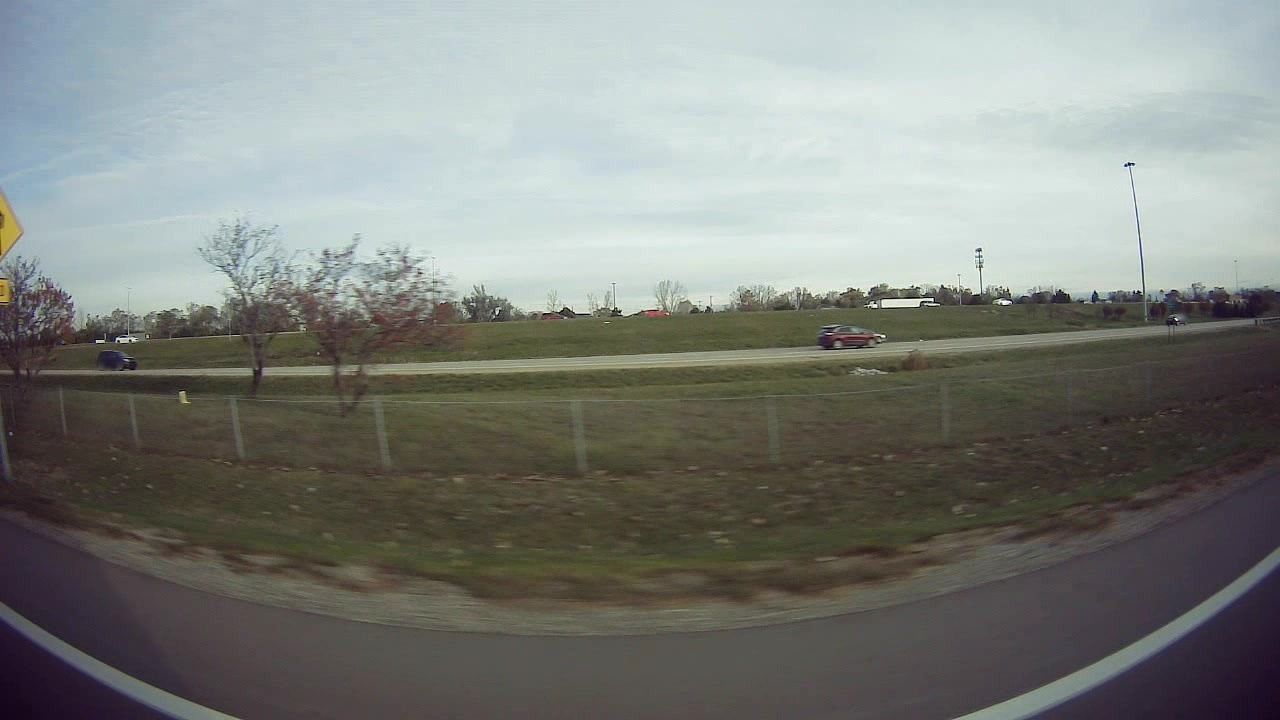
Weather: snowy
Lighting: day
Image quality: slightly poor
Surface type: driving surface
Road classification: tertiary
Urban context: suburban or peri-urban
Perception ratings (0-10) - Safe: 0.44, Lively: 2.22, Beautiful: 6.34, Boring: 6.86, Depressing: 5.04, Wealthy: 2.11